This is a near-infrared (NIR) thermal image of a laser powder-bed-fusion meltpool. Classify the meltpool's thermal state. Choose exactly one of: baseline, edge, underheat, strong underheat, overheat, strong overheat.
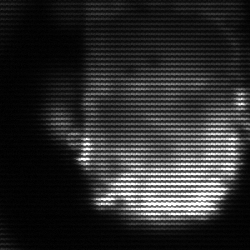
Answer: baseline